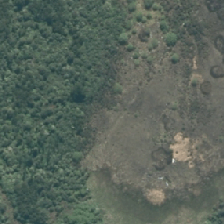
Land cover: herbaceous_freshwater_vege